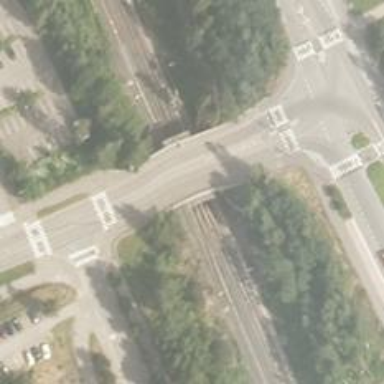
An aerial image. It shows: Railway crossing.